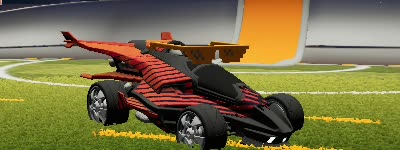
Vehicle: aftershock